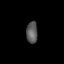
Tissue: lung
Cell type: T cells
Senescence score: 0.2072
Nuclear area (px): 240
Mean DAPI intensity: 89.887